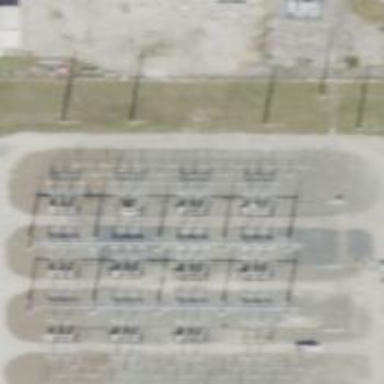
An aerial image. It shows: Switch used for power control.